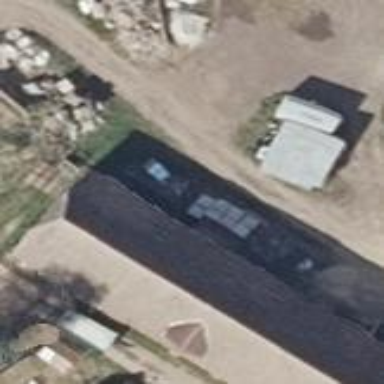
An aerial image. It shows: Building with half-hipped roof shape.